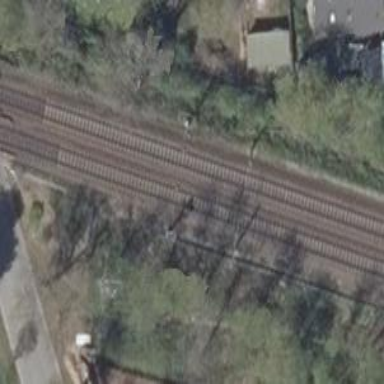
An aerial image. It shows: Railway with electrified contact lines running on embankment.